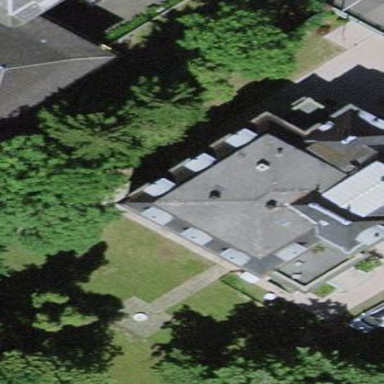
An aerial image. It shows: Embassy building.